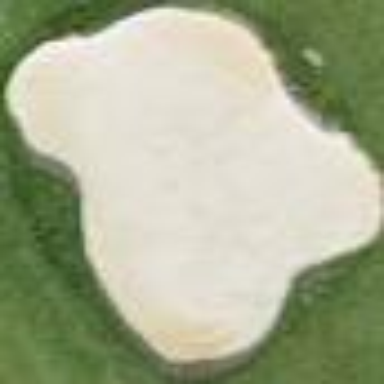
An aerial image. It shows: Golf bunker filled with sandy terrain.